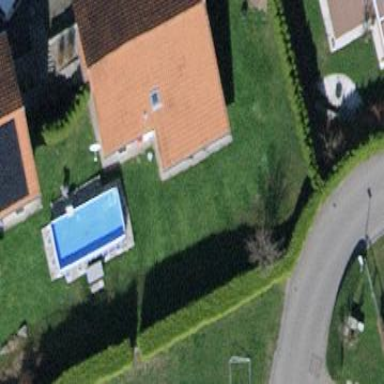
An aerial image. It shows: Simple and straightforward house.